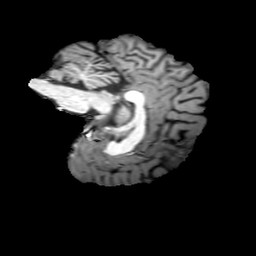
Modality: T1w
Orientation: sagittal
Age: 23
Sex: female
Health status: healthy